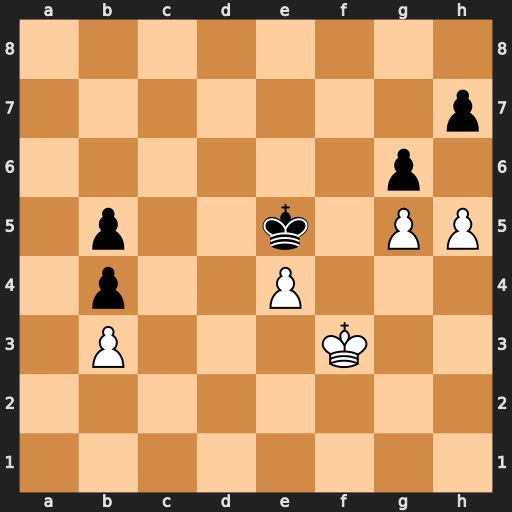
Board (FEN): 8/7p/6p1/1p2k1PP/1p2P3/1P3K2/8/8
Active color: w
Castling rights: -
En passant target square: -
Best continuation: hxg6 hxg6 Ke3